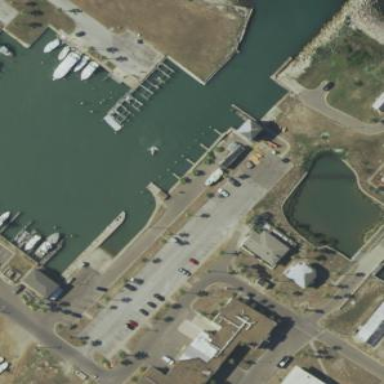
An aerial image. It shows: Marina with mooring facilities surrounded by water.